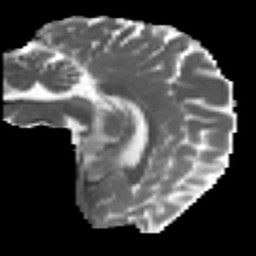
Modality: MD
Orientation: sagittal
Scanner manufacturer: ge
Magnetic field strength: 3 T
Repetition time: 7.98 s
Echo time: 0.0701 s